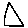
Label: triangle